Interaction volume radius: 5 \u00c5
Interaction volume height: 20 \u00c5
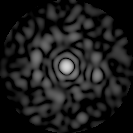
Disorder parameter: 0.8412